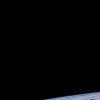
Label: space